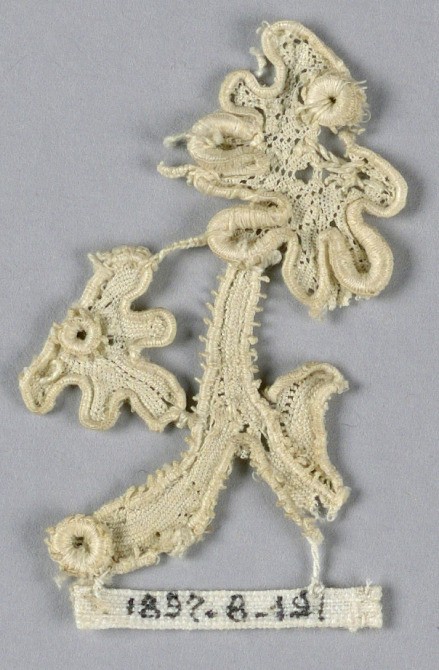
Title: Fragment
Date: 17th century
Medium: linen Technique: needle lace
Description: Fragment in a pattern of a small branch with a portion of two small scalloped blossoms attached to it.